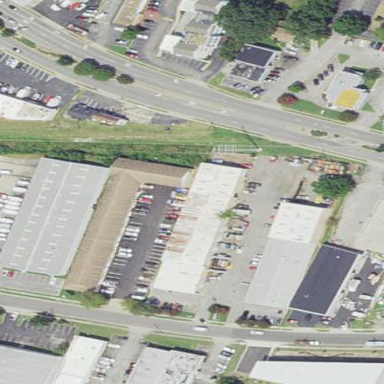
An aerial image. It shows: Commercial building.